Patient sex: M
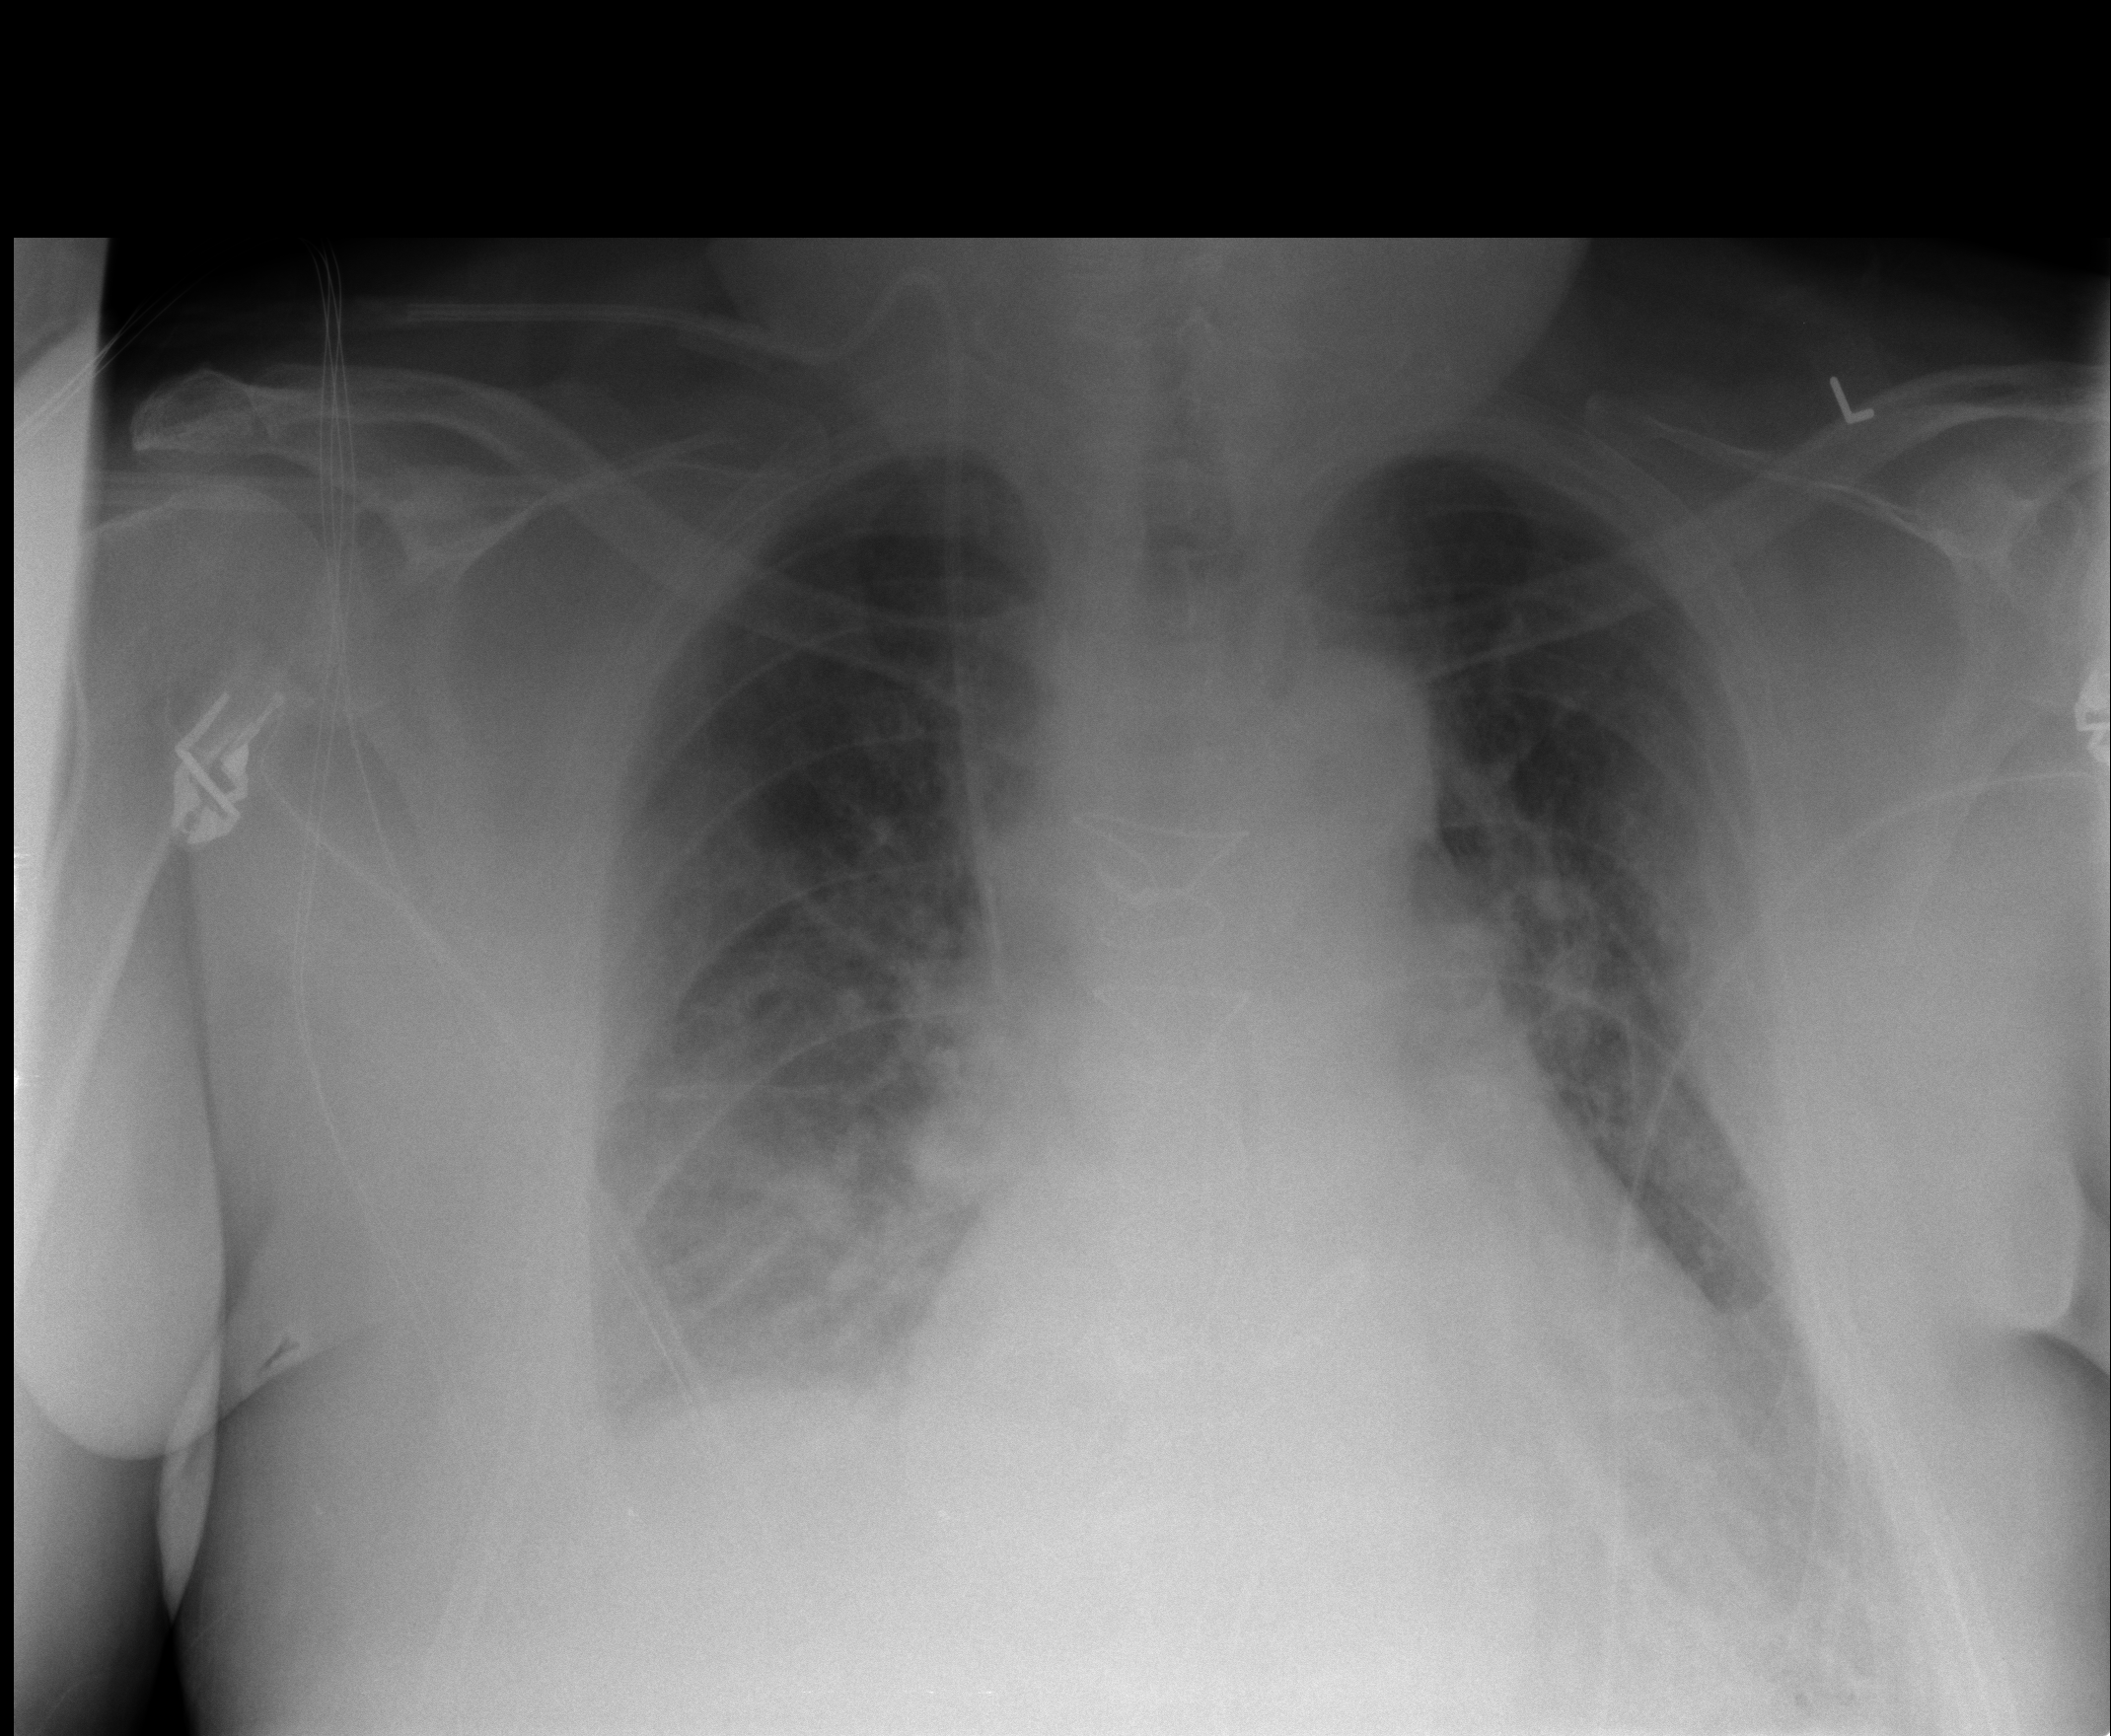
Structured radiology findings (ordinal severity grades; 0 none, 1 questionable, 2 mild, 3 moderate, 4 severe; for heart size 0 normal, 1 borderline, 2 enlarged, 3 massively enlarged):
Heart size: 1
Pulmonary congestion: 2
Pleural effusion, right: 2
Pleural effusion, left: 2
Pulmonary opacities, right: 0
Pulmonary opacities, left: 0
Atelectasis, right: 2
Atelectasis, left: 2